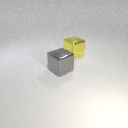
large yellow metal cube to the right of large gray metal cube